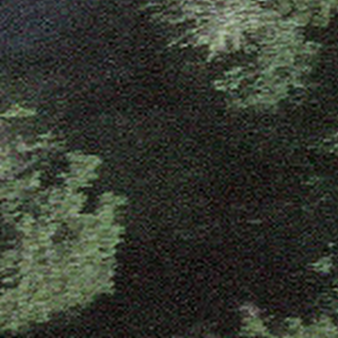
Label: other